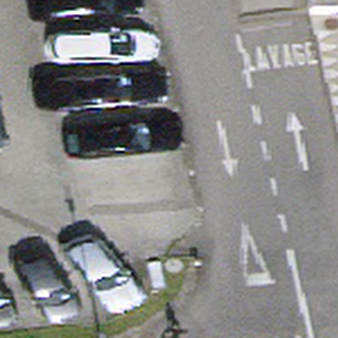
Label: other